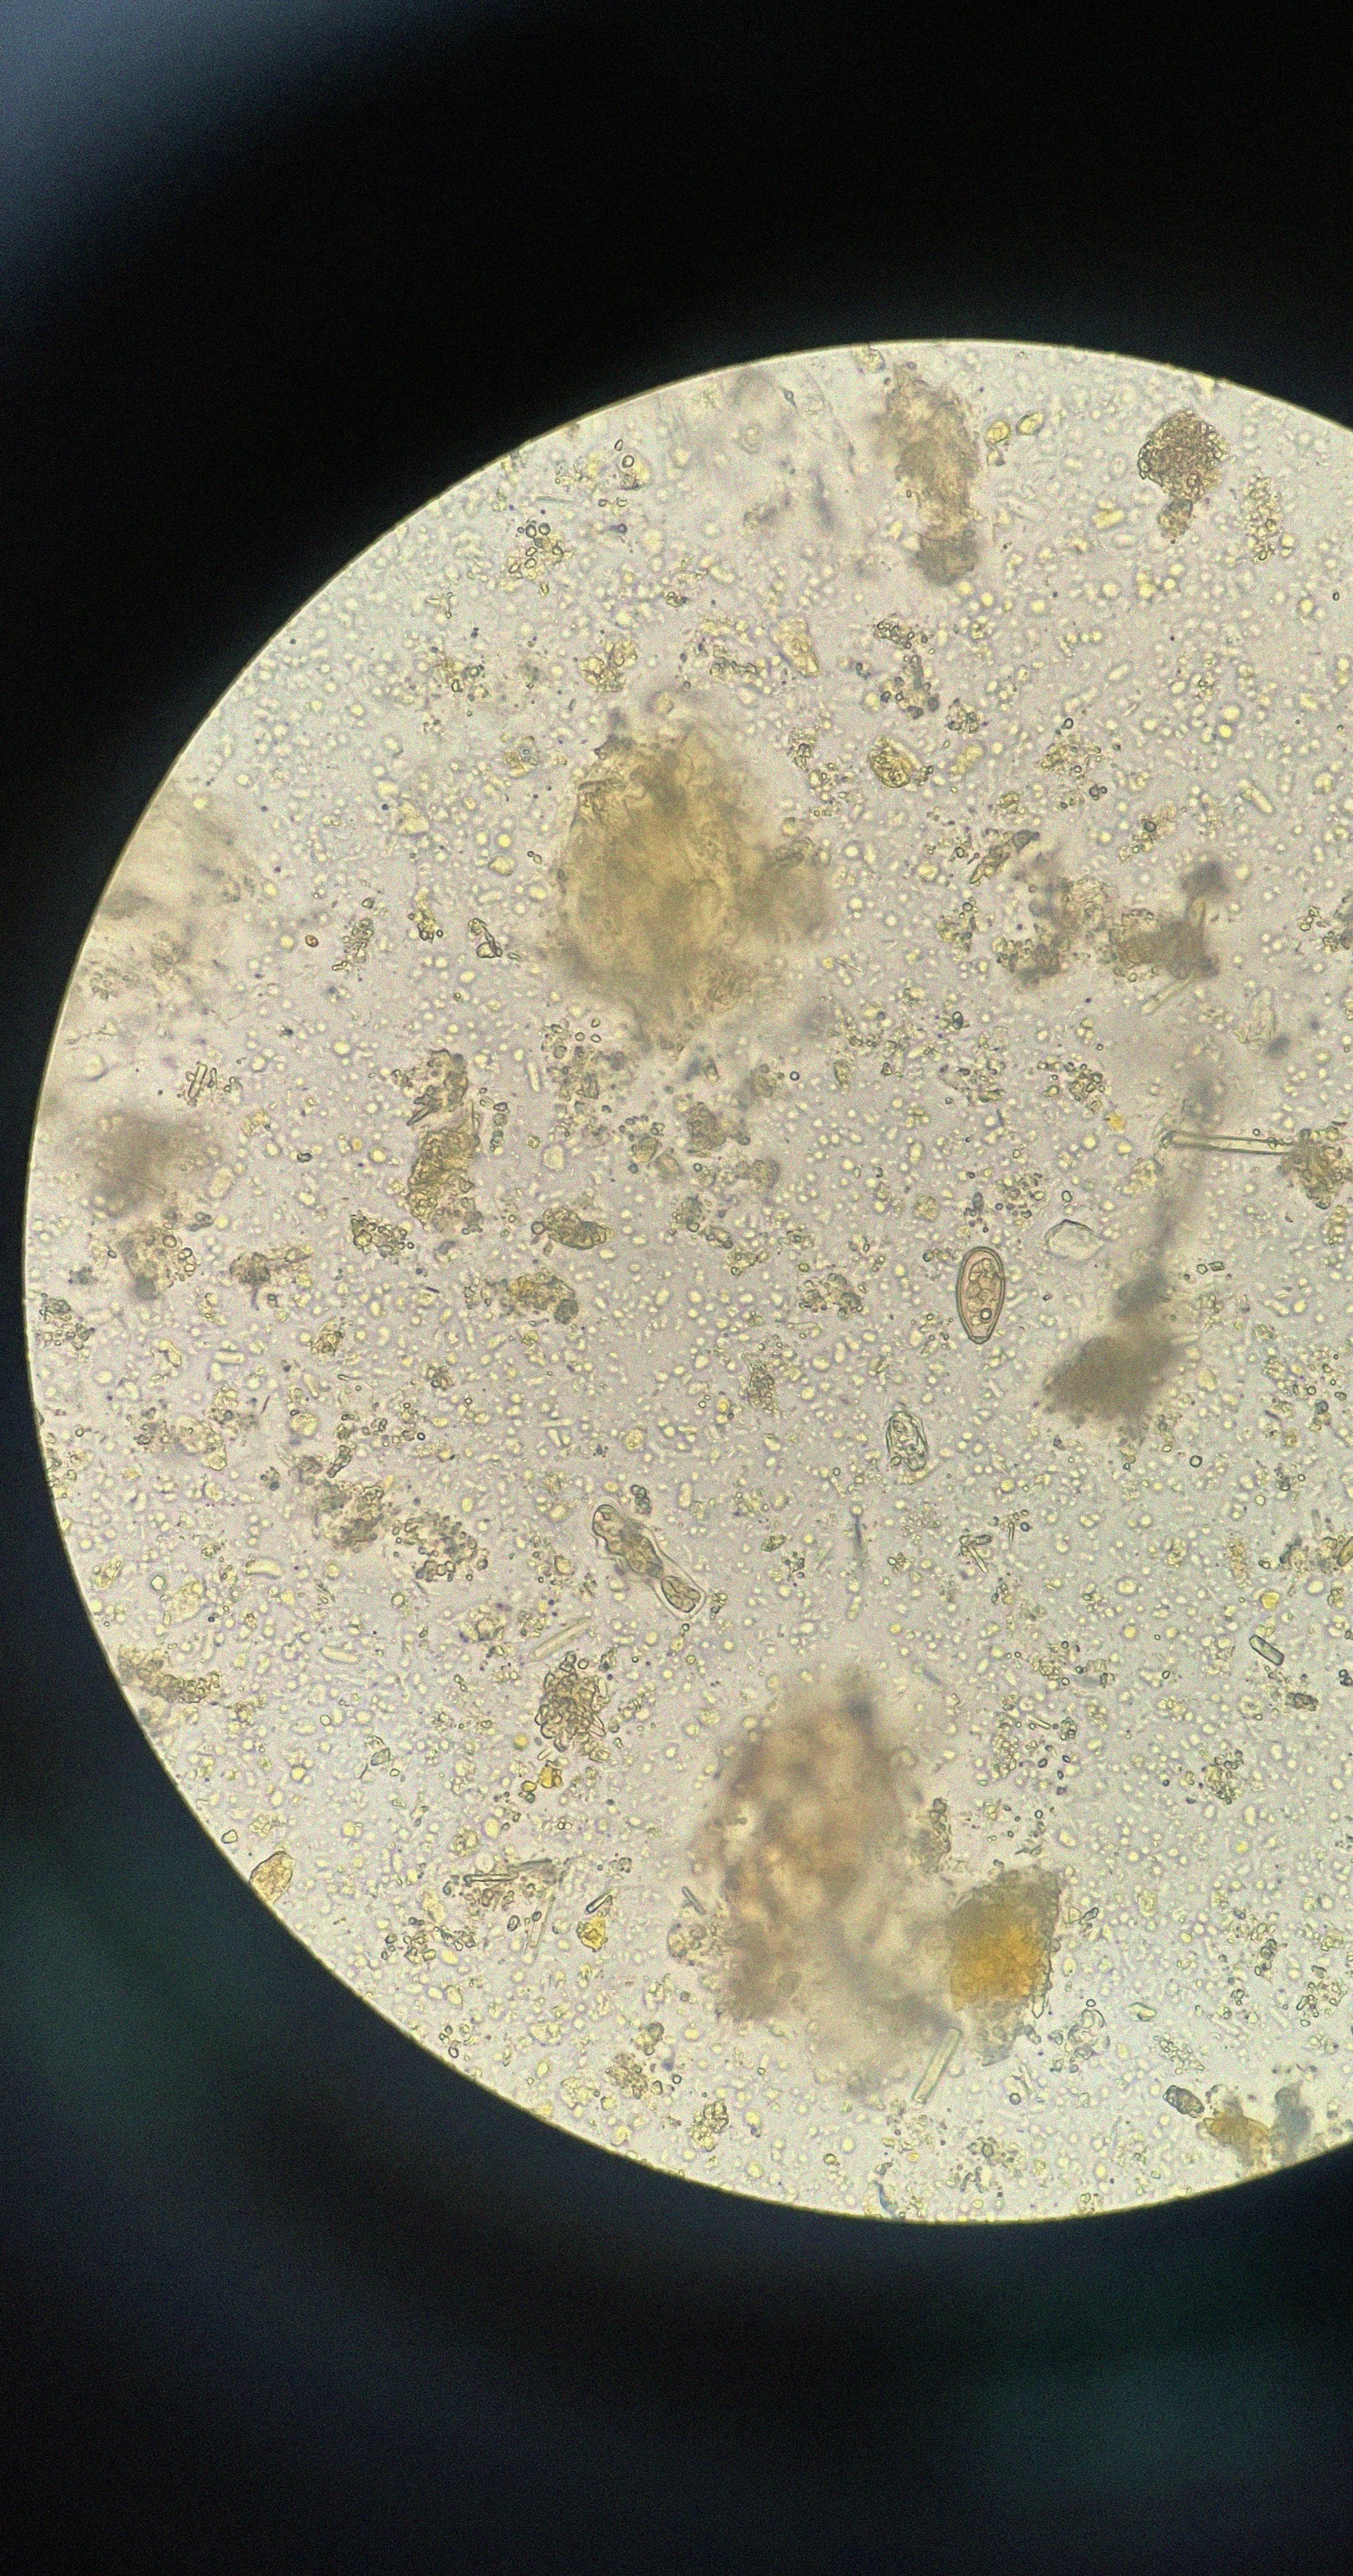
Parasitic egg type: Opisthorchis viverrine